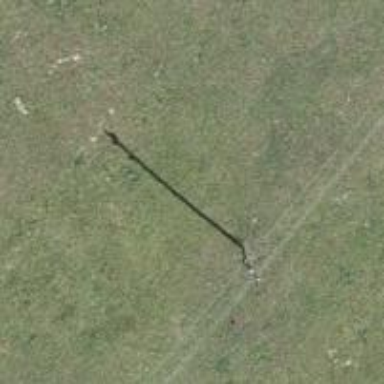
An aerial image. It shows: Utility pole in the area.